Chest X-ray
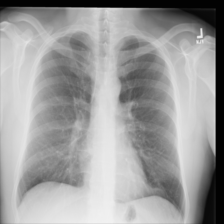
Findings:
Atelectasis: positive
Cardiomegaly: negative
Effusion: negative
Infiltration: negative
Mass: negative
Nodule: negative
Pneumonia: negative
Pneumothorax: negative
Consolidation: negative
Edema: negative
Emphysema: negative
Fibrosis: negative
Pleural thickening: negative
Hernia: negative